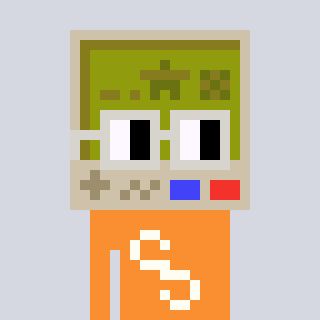
a pixel art character with square light gray glasses, a gameboy-shaped head and a orange-colored body on a cool background